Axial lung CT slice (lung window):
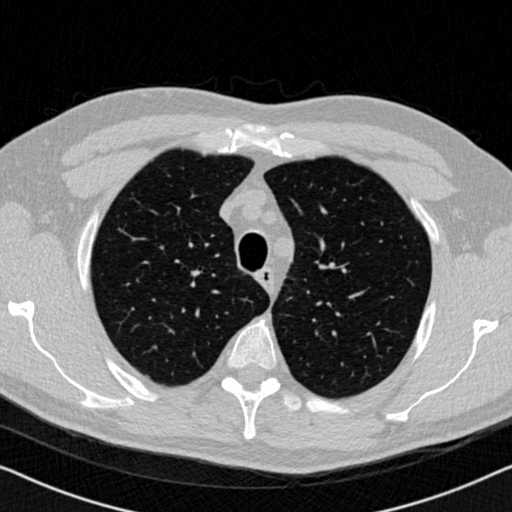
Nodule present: no